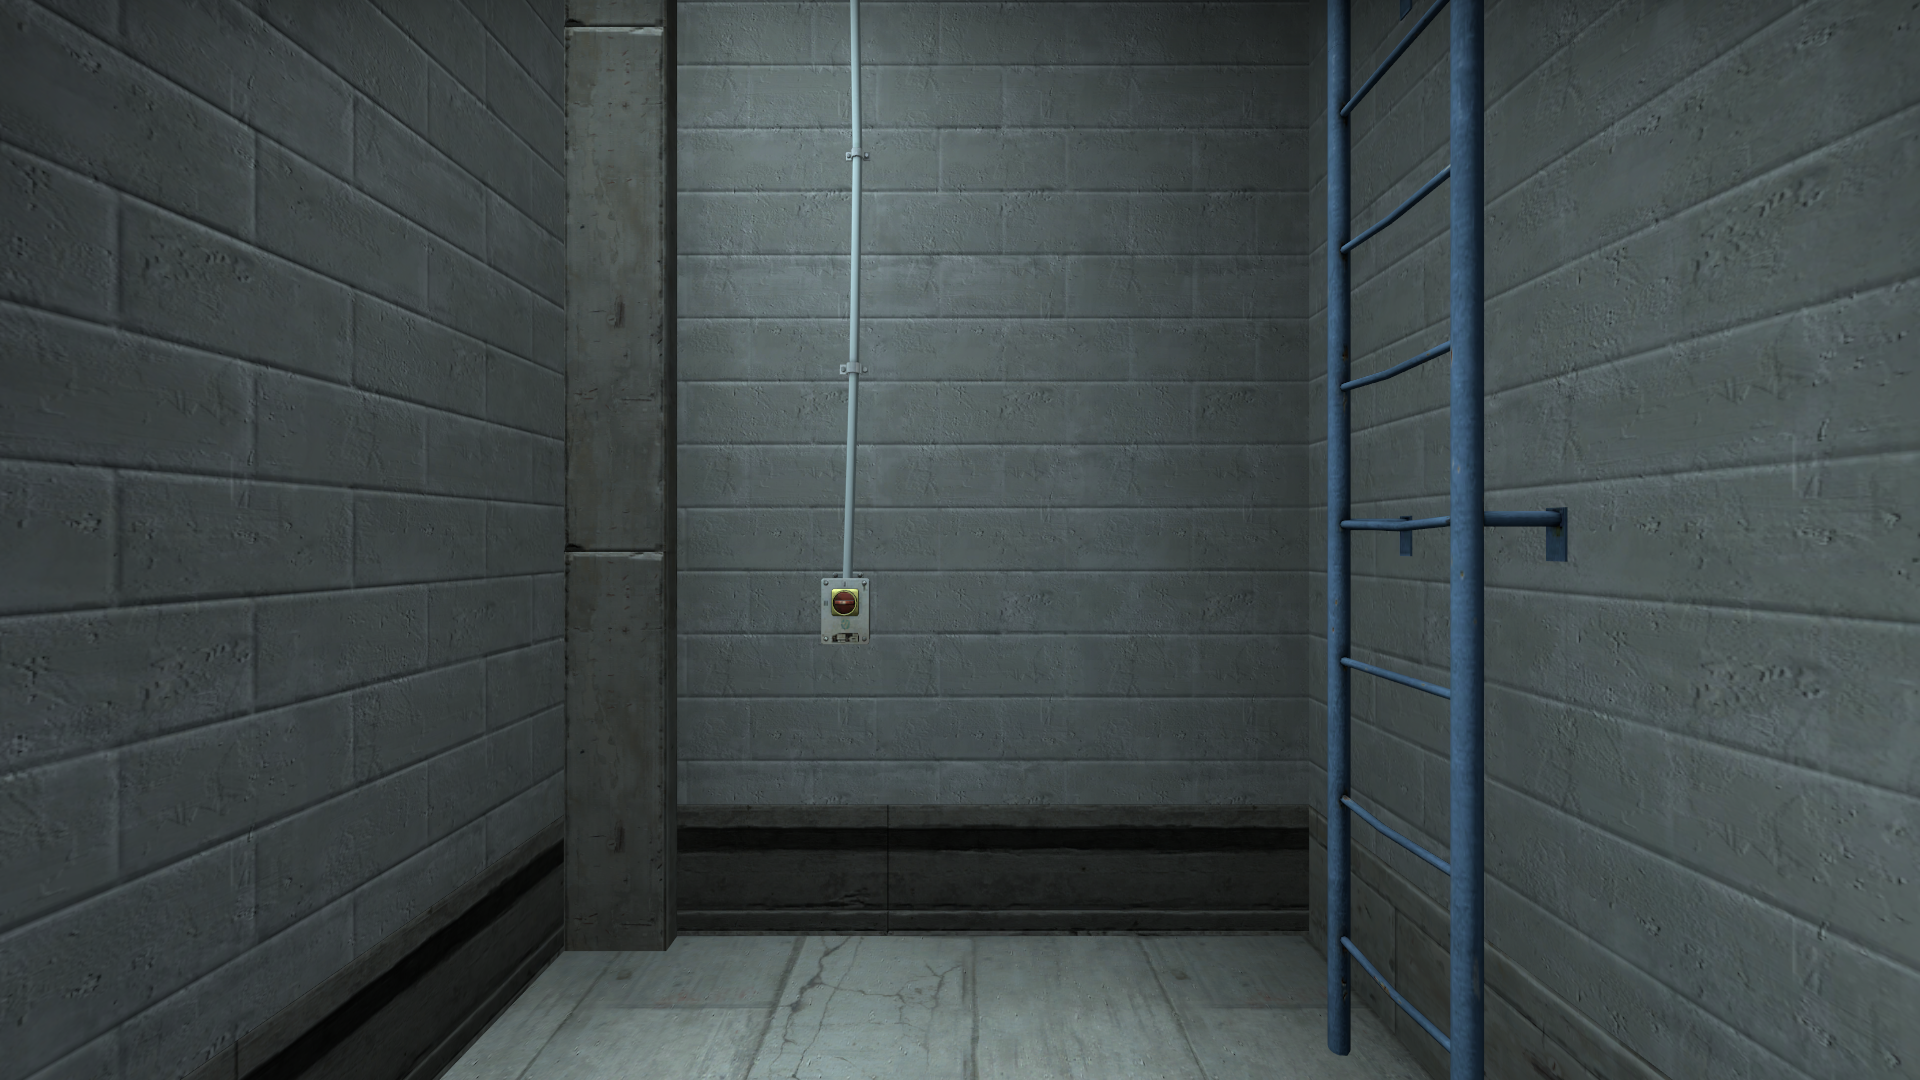
Map: de_train